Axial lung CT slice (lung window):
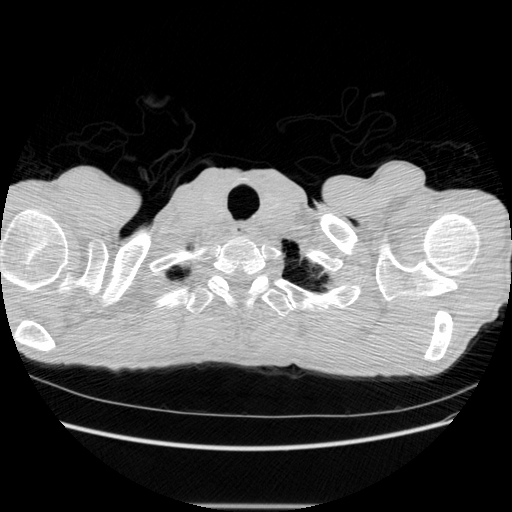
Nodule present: no